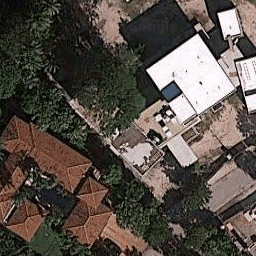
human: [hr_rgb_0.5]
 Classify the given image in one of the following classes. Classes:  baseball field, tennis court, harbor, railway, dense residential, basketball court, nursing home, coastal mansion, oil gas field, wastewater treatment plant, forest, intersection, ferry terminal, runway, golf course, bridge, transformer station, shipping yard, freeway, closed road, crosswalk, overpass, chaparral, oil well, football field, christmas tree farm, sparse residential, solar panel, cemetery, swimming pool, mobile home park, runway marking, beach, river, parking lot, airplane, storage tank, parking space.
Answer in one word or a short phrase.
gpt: coastal mansion